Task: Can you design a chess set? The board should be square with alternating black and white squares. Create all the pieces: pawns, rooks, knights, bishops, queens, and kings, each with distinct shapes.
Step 3134:
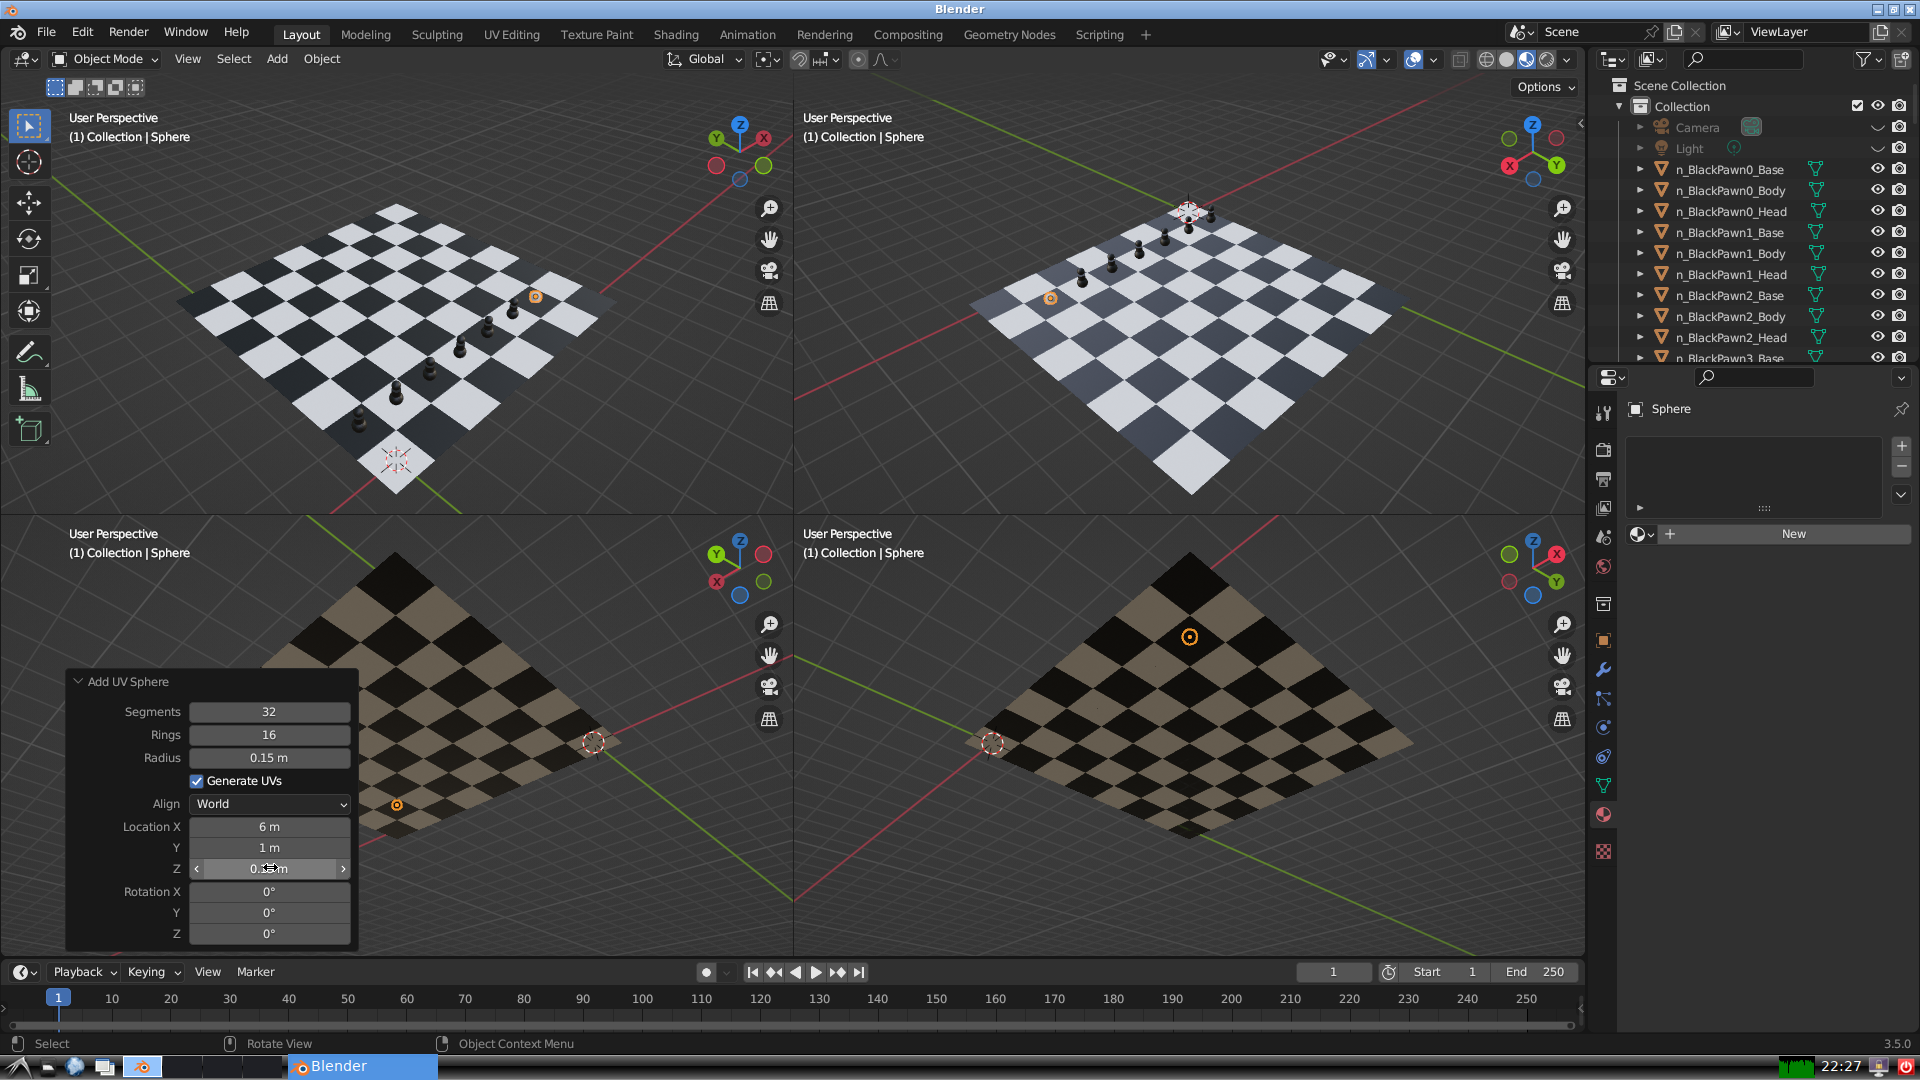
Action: {"mouse_move": [960, 540]}